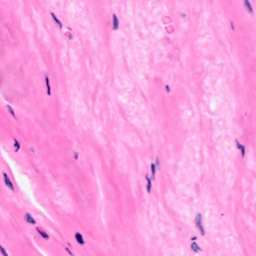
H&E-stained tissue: Breast